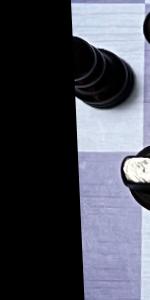
Label: Empty